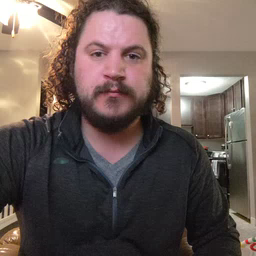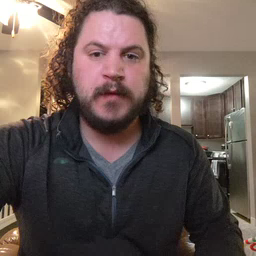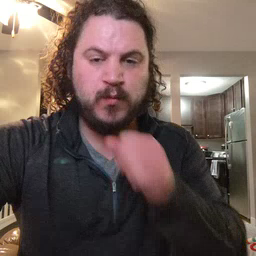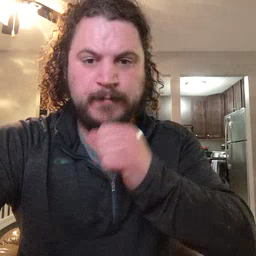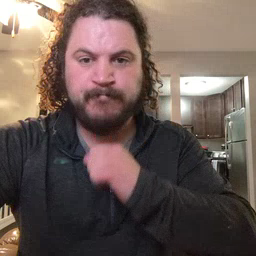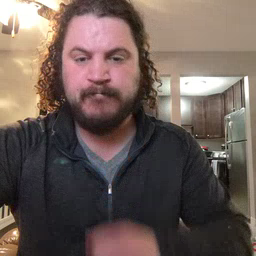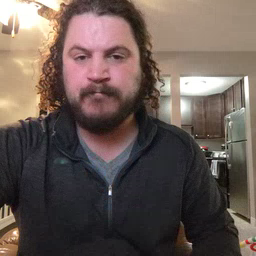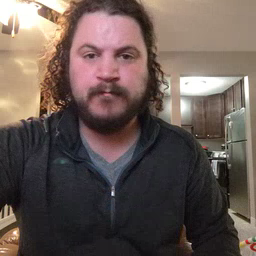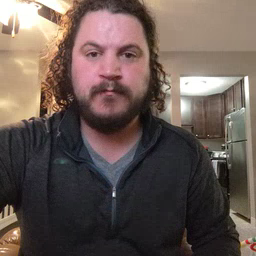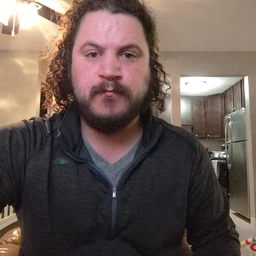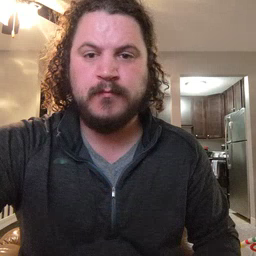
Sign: icecream